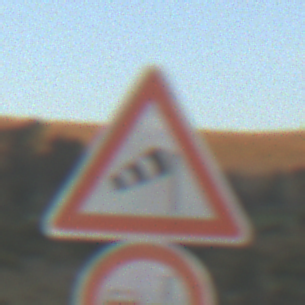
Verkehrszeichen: SeitenwindVonRechts
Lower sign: VerbotUeberholenEinspurigeFahrzeuge
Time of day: SunriseSunset
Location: Outdoor (RoadRail)
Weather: PartlyCloudy
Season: NotSpecified
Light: Natural